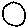
Label: circle